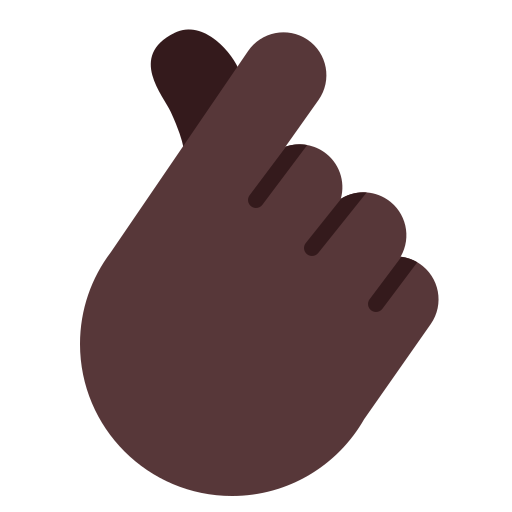
hand with index finger and thumb crossed flat dark